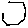
Label: hexagon